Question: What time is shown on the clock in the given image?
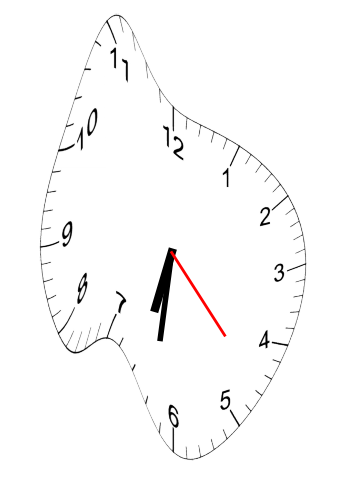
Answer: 06:31:23